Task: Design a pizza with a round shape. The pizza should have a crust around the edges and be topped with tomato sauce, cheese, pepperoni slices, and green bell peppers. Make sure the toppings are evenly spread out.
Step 260:
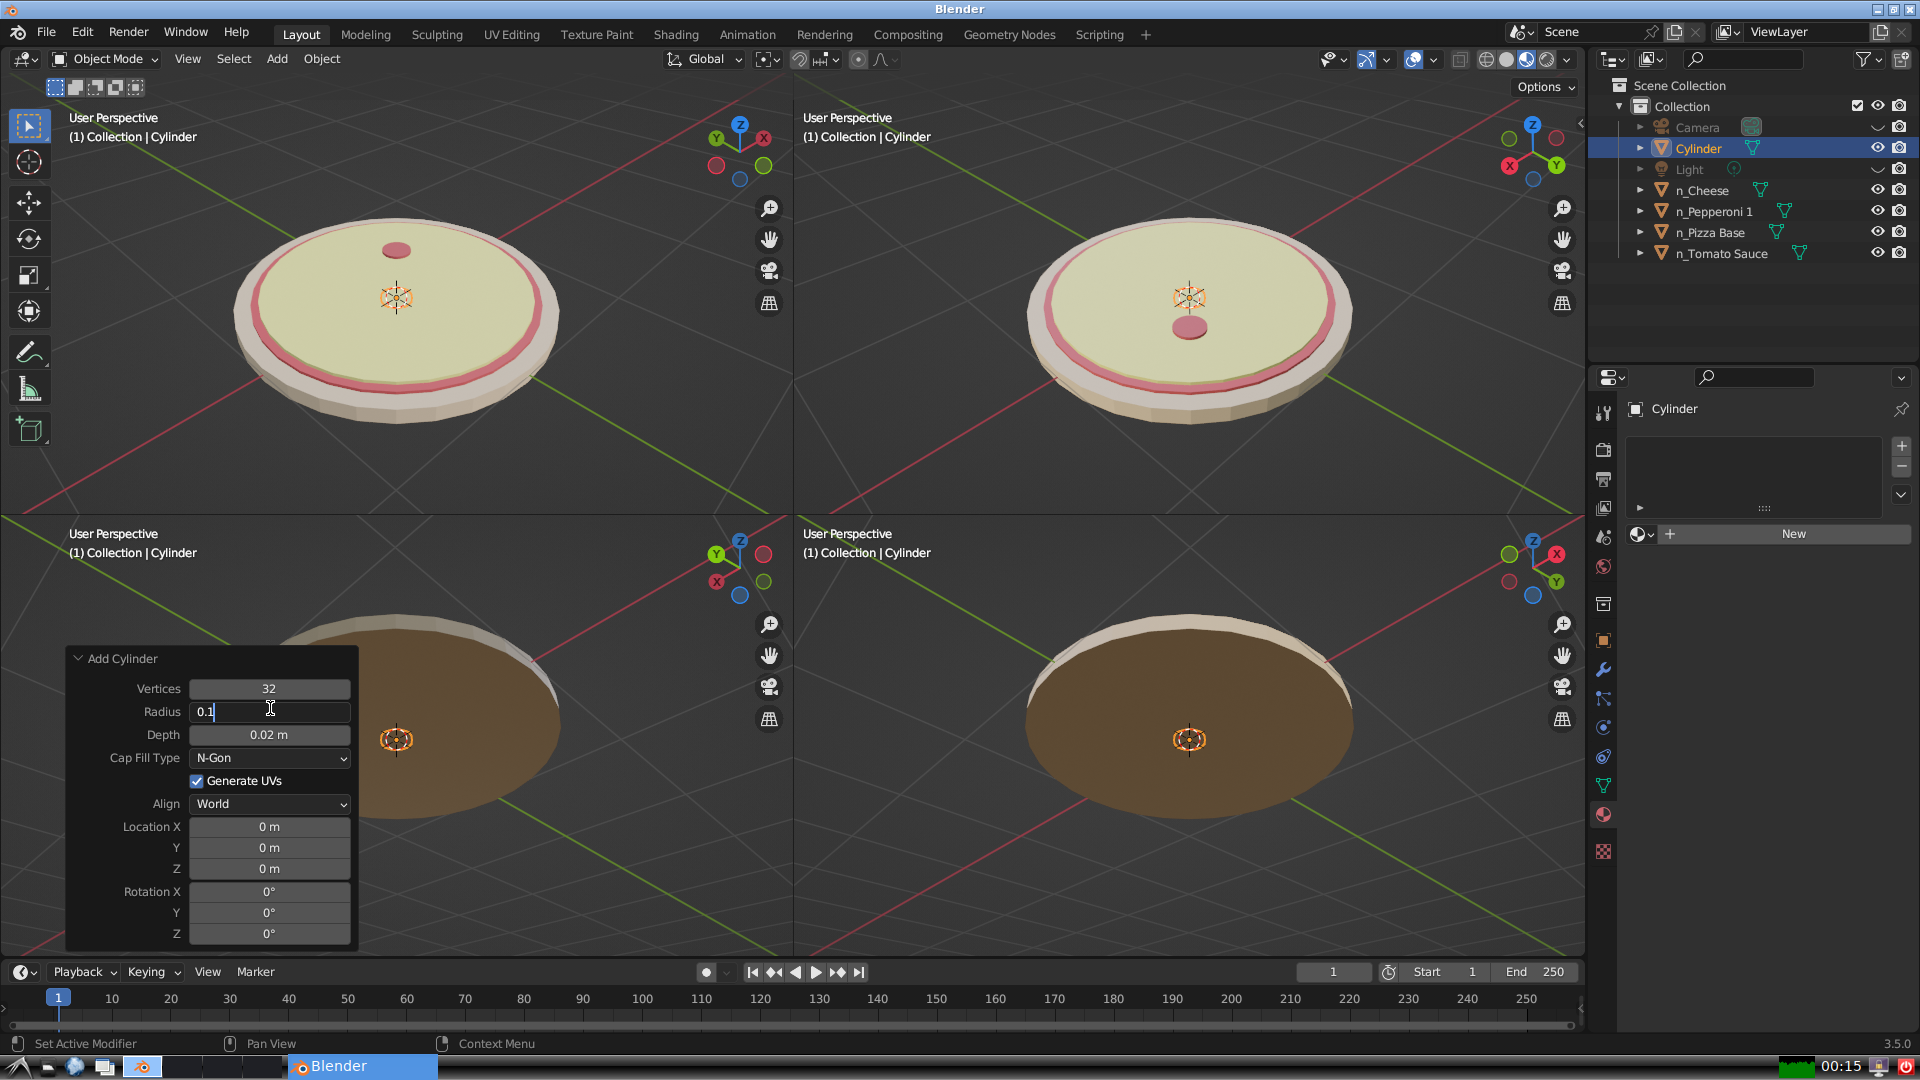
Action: {"key_press": ['Return']}